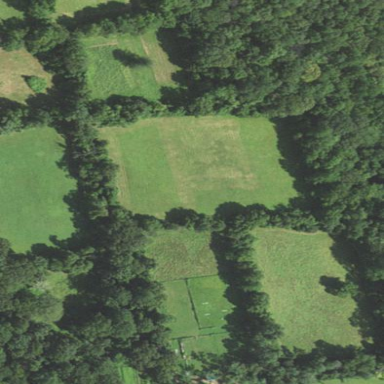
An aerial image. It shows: Agricultural meadow.